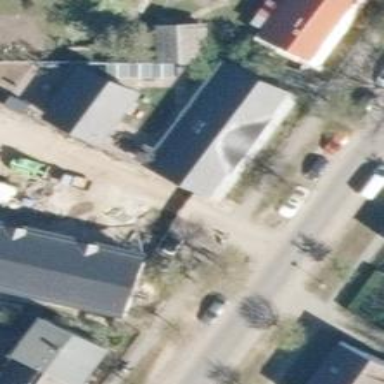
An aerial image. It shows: Detached building.